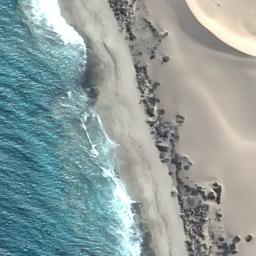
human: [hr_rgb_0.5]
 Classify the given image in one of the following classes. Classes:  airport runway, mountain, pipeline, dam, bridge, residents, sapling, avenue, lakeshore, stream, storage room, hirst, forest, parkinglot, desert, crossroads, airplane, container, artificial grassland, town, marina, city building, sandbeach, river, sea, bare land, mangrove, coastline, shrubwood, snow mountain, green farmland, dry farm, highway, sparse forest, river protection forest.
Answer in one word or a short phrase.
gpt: coastline